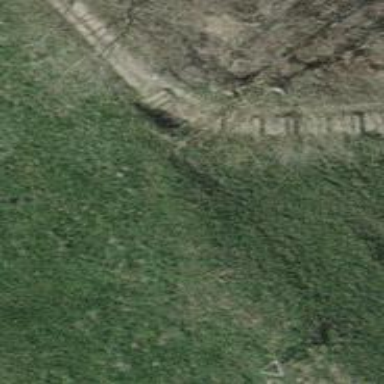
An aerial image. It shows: Unpaved steps.